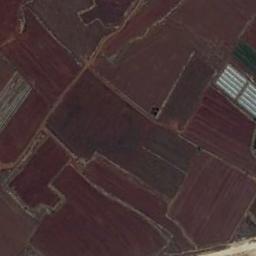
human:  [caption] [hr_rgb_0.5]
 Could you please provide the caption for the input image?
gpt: Several dirt roads are in rectangular farmlands .

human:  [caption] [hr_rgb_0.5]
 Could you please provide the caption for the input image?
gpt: There are some green and red rectangular farmland .

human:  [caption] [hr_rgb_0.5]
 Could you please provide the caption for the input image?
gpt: Several red rectangular farmlands of different sizes are neatly arranged on the ground and some white buildings are next to the farmlands .

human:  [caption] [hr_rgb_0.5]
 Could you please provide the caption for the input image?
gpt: Many rectangular-shaped farmlands of varying sizes mixed with approximately rectangular green, light earth and reddish brown .

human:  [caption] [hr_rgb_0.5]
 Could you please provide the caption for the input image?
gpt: There are some brown rectangular farmlands .